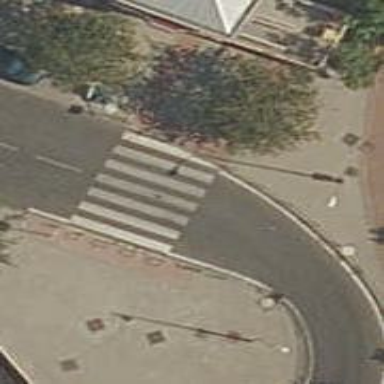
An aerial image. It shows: Uncontrolled road crossing.